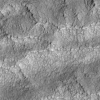
Atmospheric dust classification: not_dusty